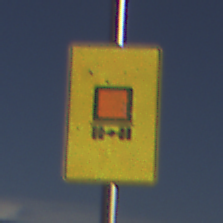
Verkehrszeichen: KennzeichnungspflichtigeFahrzeugeGefaehrlicheGueterOhnePfeilsymbol
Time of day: MorningAfternoon
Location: Outdoor (RoadRail)
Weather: PartlyCloudy
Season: NotSpecified
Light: Natural